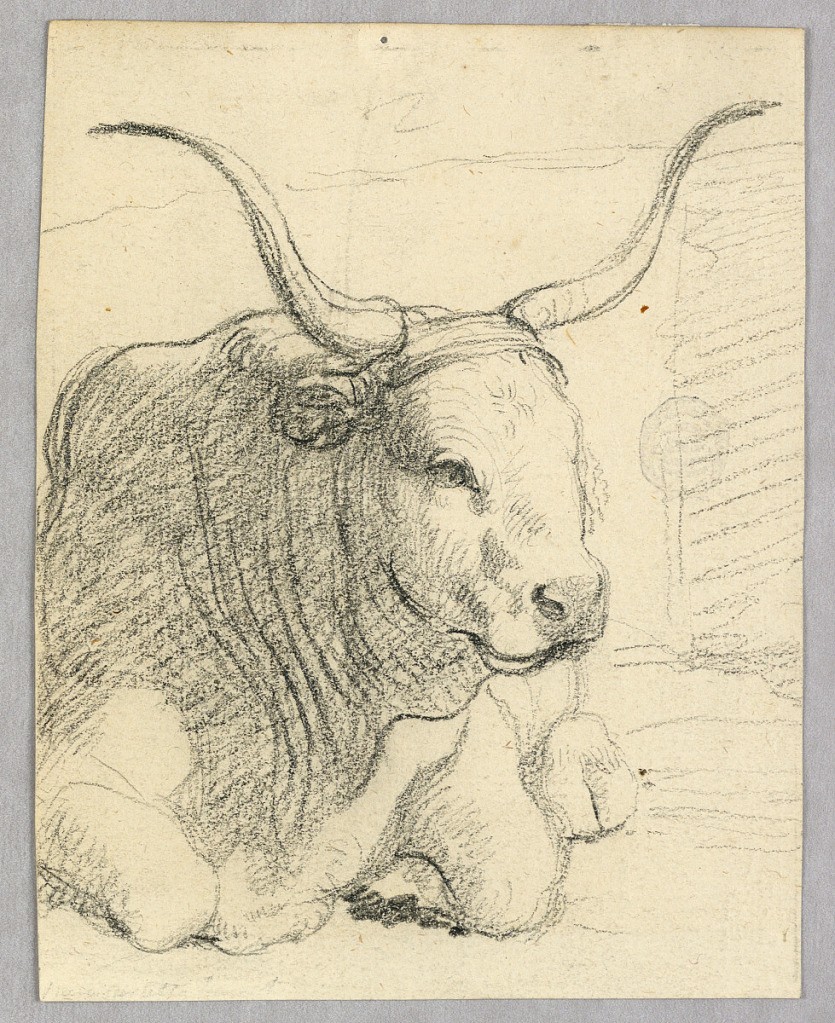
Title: Study: a lying cow
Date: ca. 1800
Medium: Charcoal on paper
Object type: Drawing
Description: Vertical composition with a lying cow seen from the front with head turned somewhat to the right